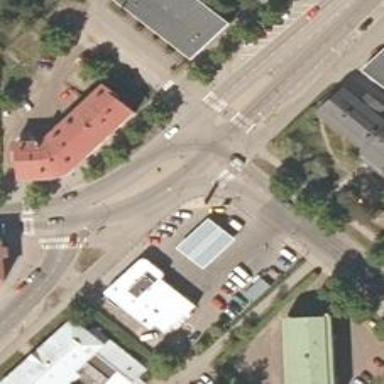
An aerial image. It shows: Asphalt footway with zebra crossing. The footway is shared with cyclists.